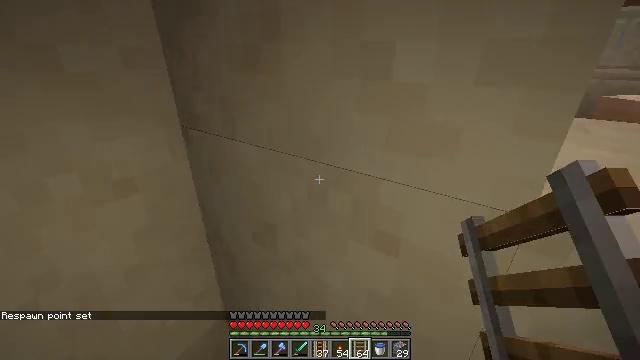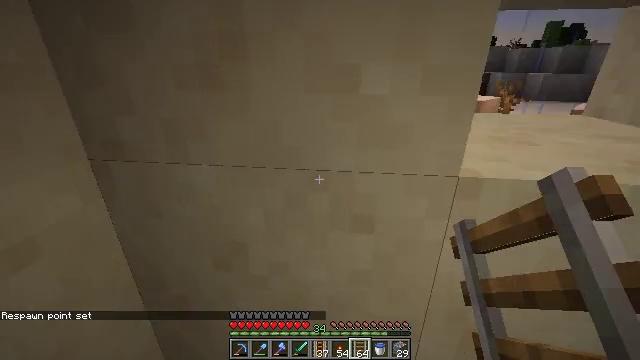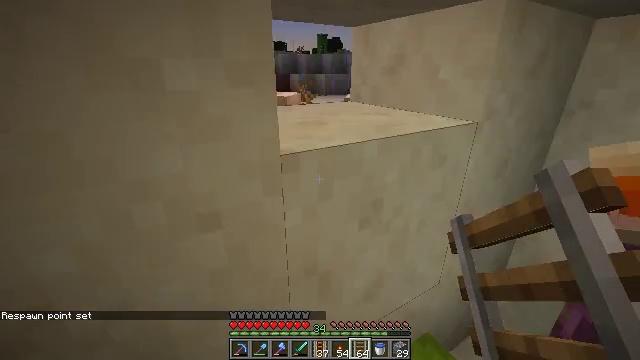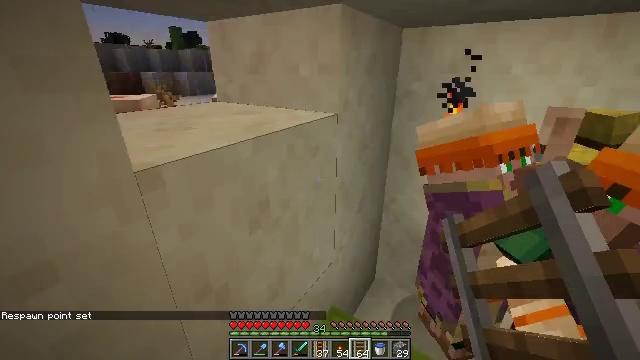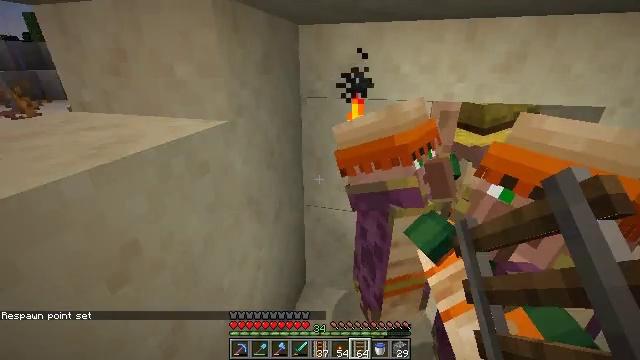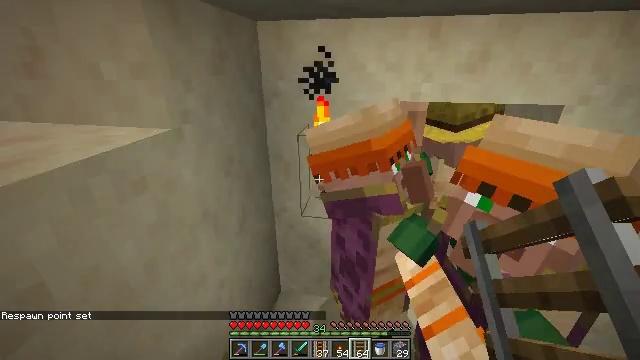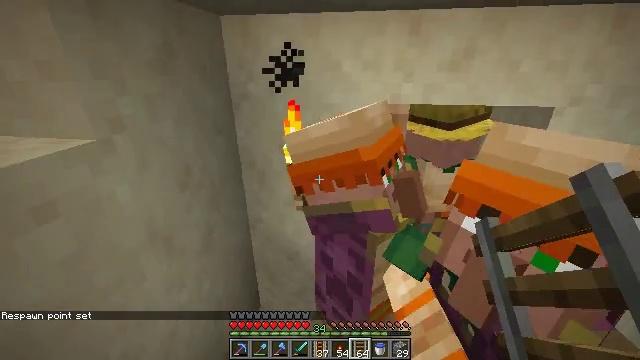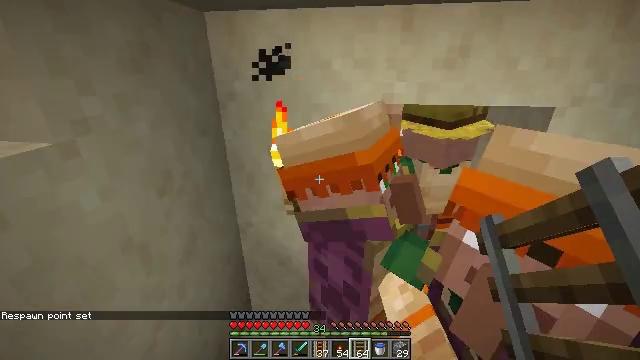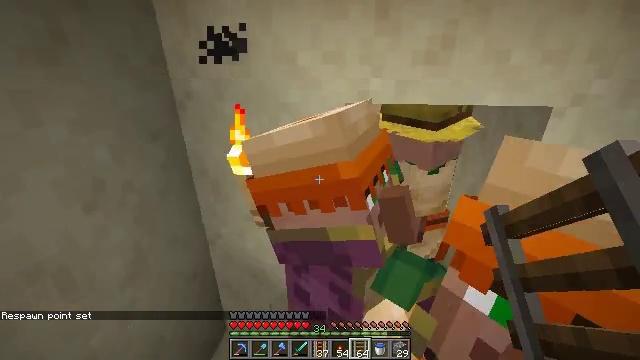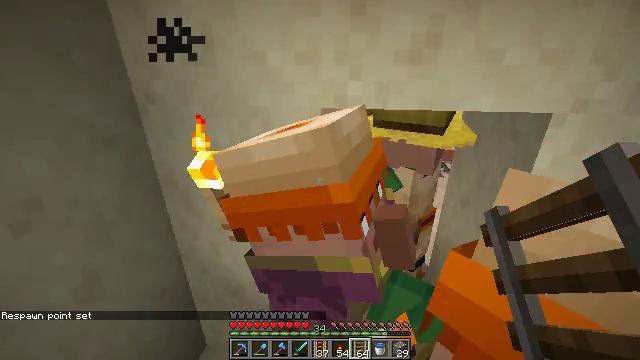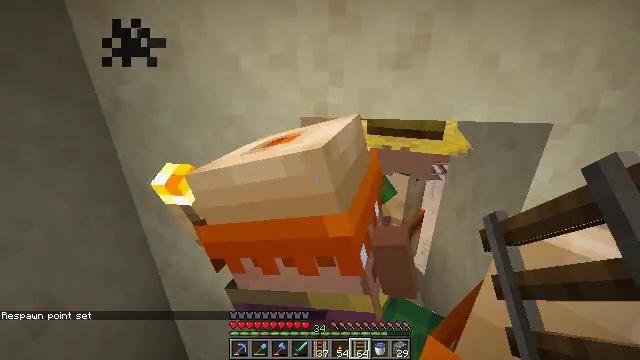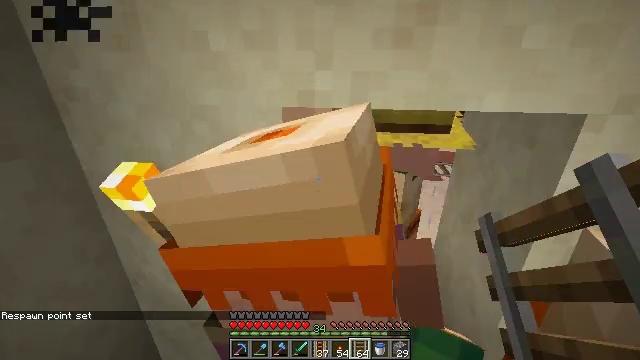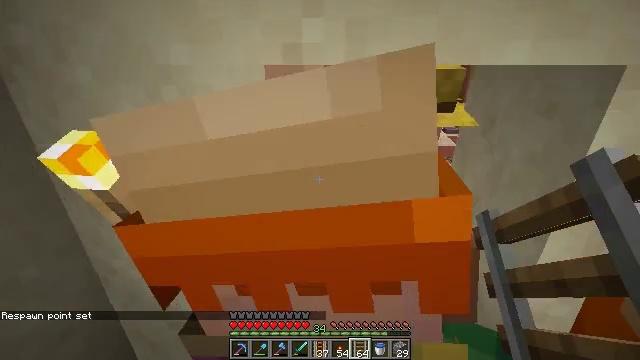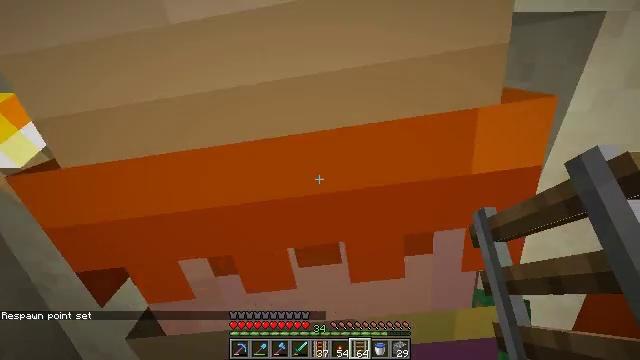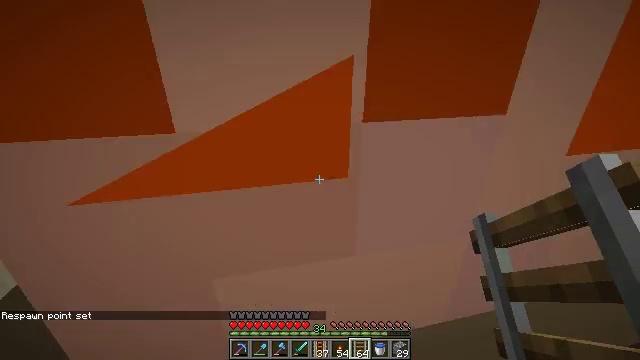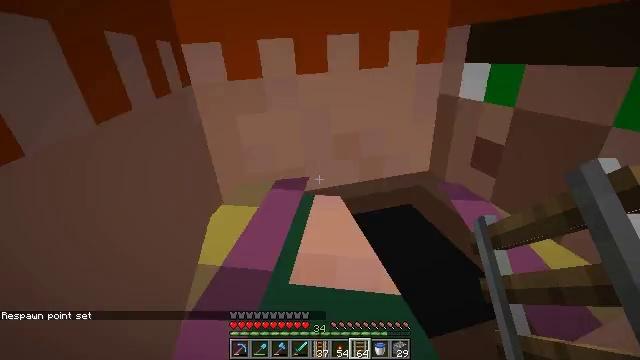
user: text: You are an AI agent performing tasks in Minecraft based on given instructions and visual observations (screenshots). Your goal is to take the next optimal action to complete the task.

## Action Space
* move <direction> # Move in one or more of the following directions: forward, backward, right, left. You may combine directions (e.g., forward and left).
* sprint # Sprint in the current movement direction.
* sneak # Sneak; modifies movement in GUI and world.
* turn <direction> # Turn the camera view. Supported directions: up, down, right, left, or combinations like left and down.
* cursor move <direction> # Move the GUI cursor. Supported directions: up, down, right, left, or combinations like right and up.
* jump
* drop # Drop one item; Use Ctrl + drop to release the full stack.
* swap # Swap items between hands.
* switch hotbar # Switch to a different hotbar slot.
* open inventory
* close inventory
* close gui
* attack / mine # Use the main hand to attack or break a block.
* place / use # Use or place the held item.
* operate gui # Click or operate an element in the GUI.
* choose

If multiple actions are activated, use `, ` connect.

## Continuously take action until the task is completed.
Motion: motion action
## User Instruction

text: Remove a smooth sandstone from the inventory.
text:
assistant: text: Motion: turn right and up
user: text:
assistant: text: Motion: move forward and move right, turn right
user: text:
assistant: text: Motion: move forward and move right, turn right
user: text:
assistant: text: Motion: move forward and move right, turn right
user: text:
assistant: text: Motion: move forward and move right, turn right
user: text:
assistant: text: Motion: move forward and move right, turn right
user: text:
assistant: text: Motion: move forward and move right
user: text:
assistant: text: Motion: move forward and move right
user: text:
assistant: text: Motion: move forward and move right
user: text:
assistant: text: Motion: move forward and move right
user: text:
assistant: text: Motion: move forward
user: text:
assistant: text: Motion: move forward, turn right
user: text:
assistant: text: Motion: move forward, turn right
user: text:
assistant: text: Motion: move forward, turn right
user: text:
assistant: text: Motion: move forward and move right
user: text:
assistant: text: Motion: move forward and move right
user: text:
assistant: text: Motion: move forward and move right
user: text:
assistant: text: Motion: move forward, turn left
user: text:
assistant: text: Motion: move forward, turn left
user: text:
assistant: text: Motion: move forward
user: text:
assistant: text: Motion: move forward
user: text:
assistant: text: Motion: move forward
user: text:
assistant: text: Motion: move forward
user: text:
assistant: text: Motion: move forward
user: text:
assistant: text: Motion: move forward
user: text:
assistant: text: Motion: move forward and move left, turn right
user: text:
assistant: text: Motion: move forward and move left, turn right
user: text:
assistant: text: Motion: move forward and move left, turn right
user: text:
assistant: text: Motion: move forward and move left, turn right
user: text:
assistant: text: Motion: move forward and move left, turn right